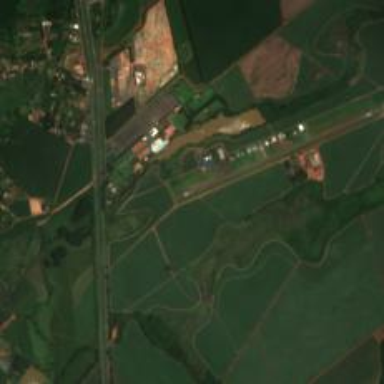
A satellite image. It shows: View of runway in airport.